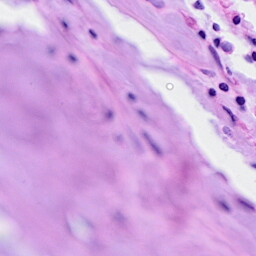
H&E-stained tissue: Breast